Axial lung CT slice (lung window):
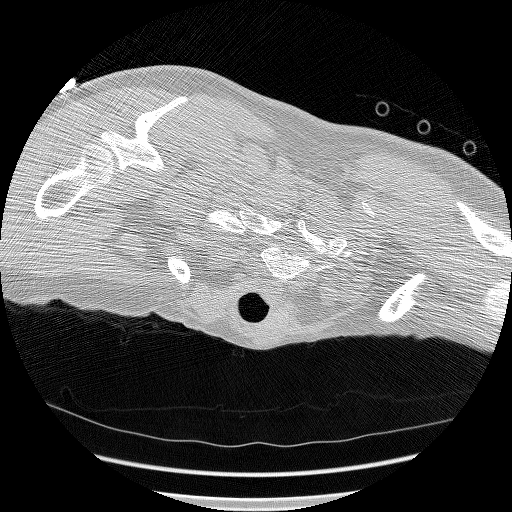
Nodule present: no